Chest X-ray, AP view. Patient: 52 years old, sex F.
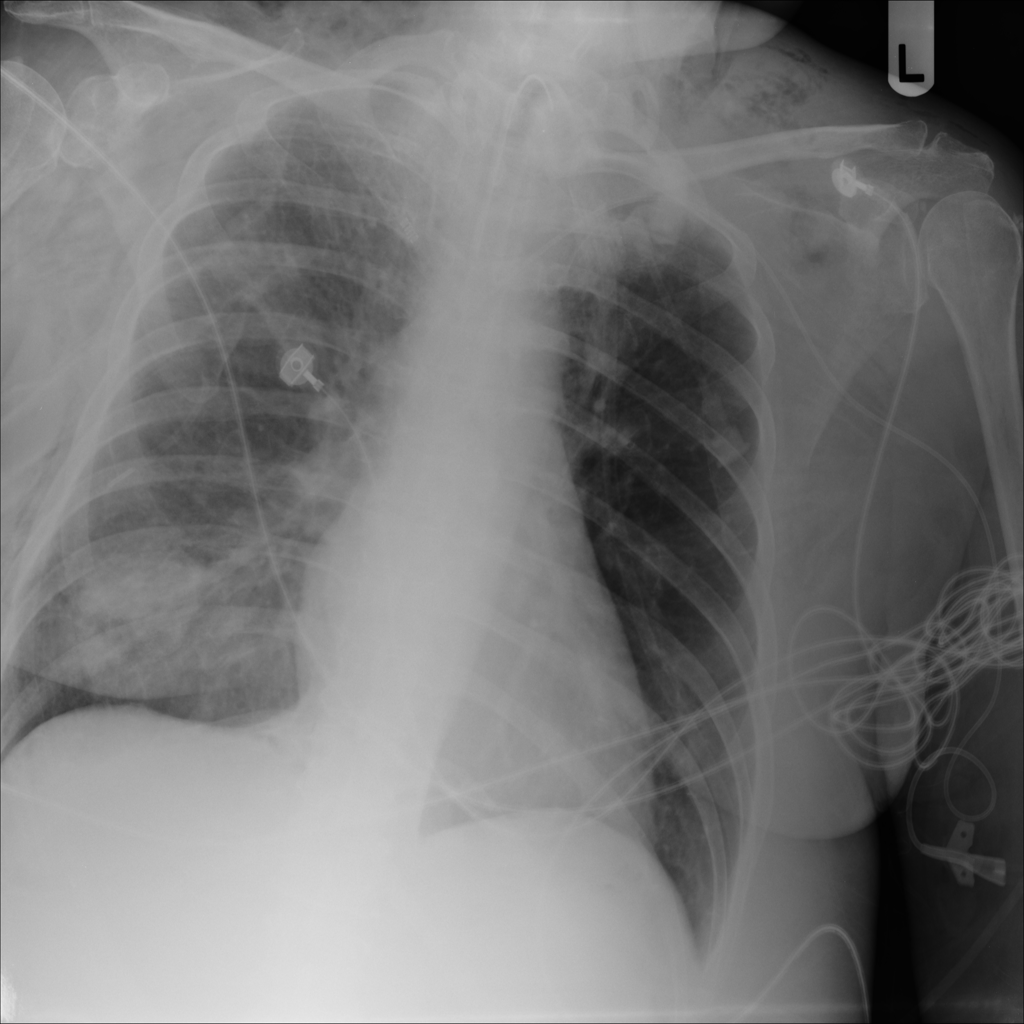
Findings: Consolidation, Emphysema